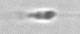
Label: flagellate_morphotype3